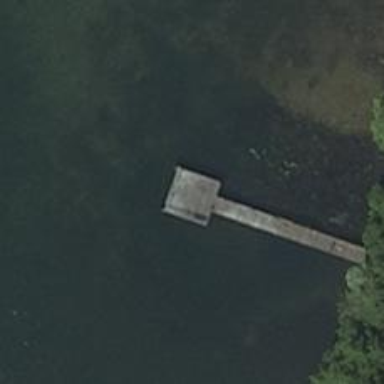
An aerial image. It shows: Man-made pier.